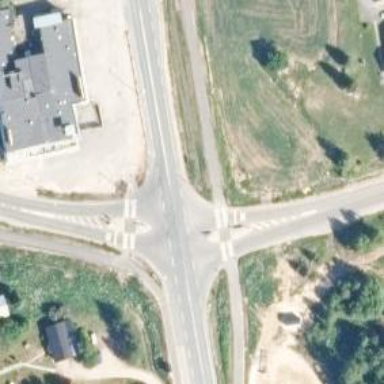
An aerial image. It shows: Zebra crossing with island.